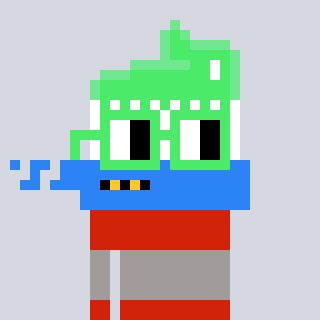
a pixel art character with square light green glasses, a toothbrush-shaped head and a red-colored body on a cool background